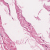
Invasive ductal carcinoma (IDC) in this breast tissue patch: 0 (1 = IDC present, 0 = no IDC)